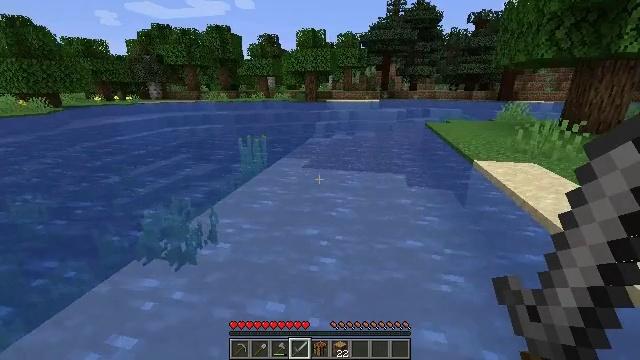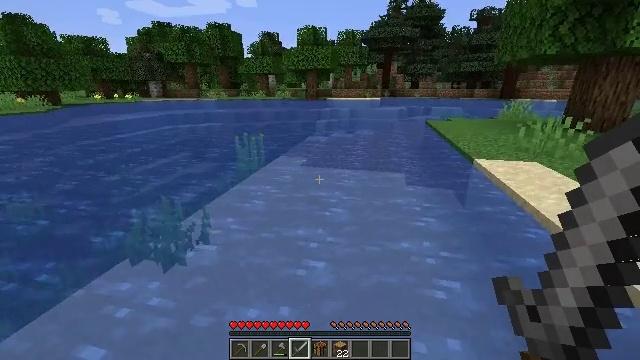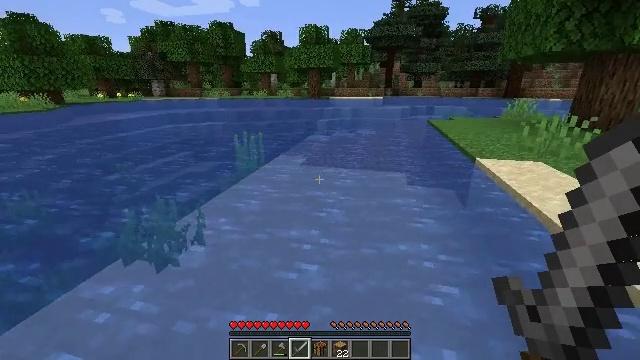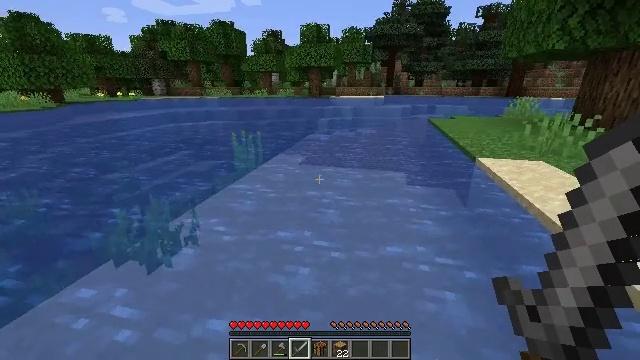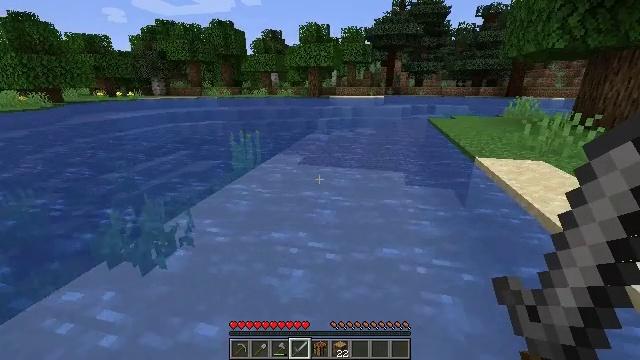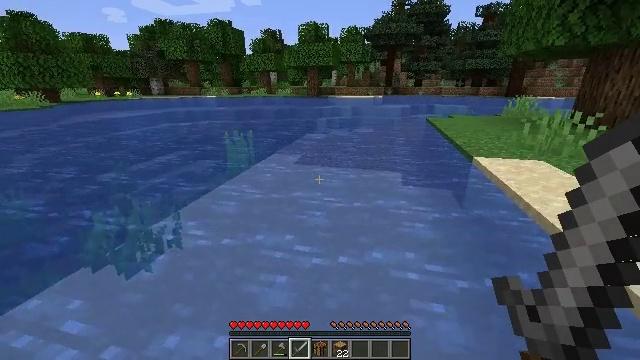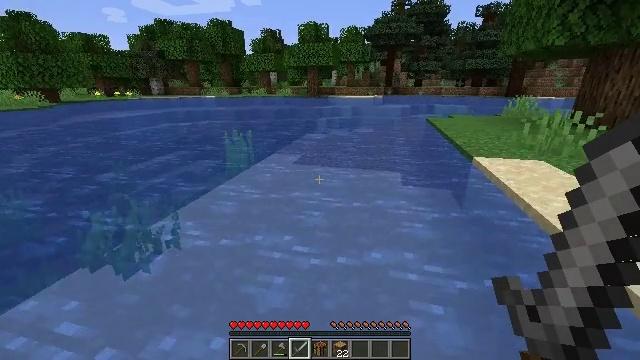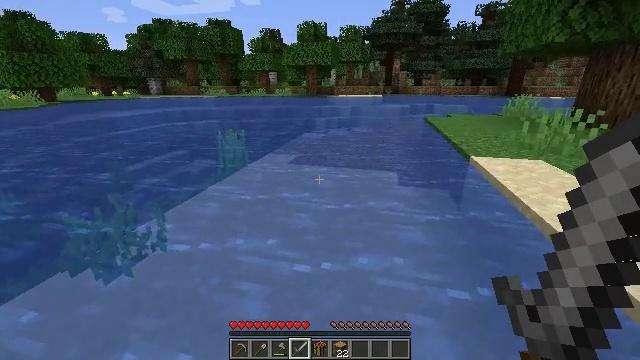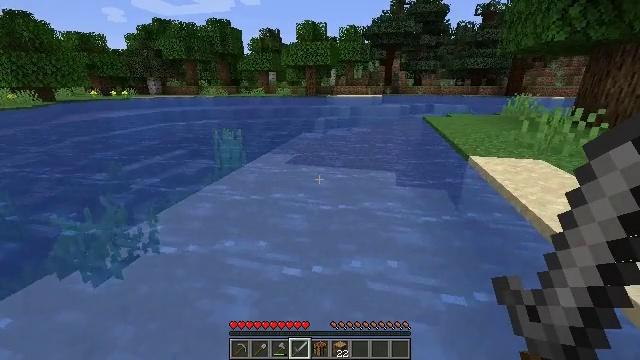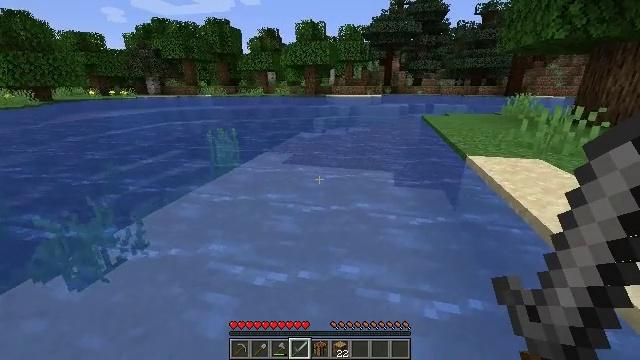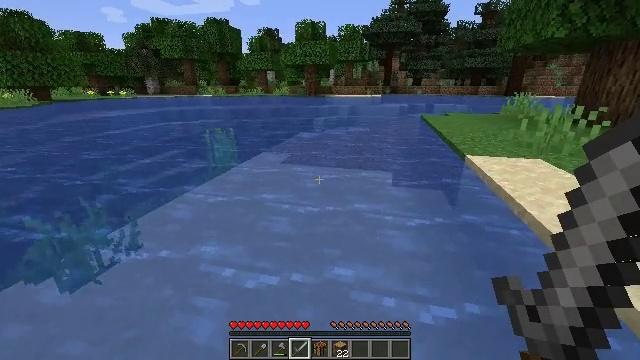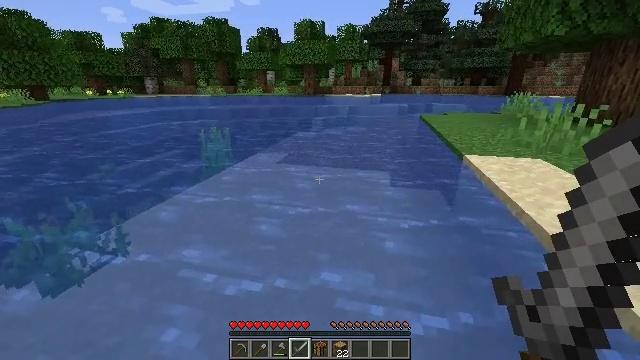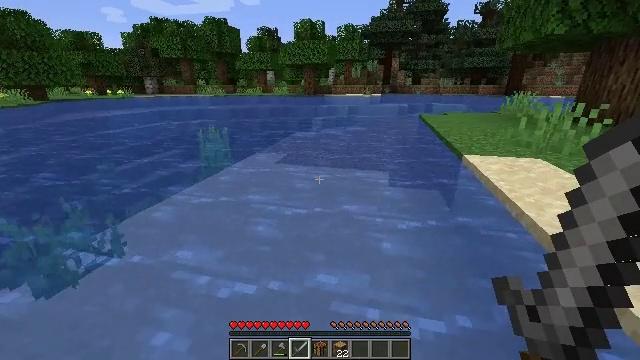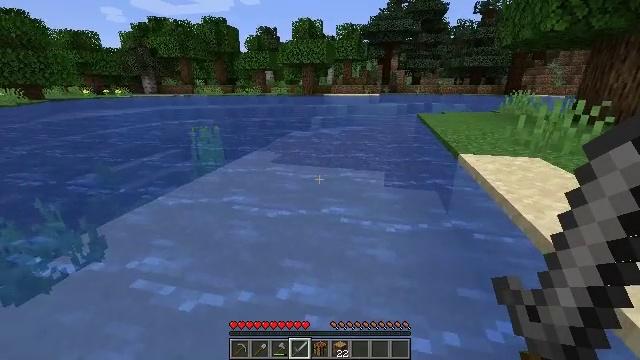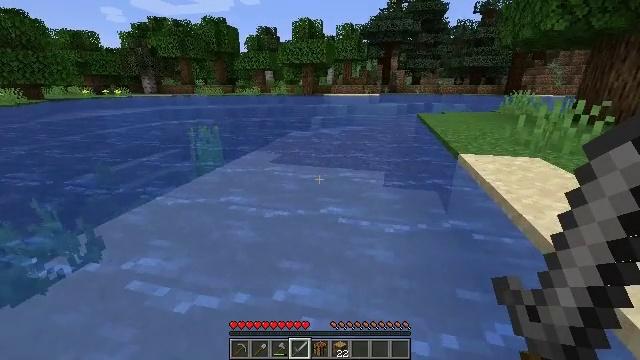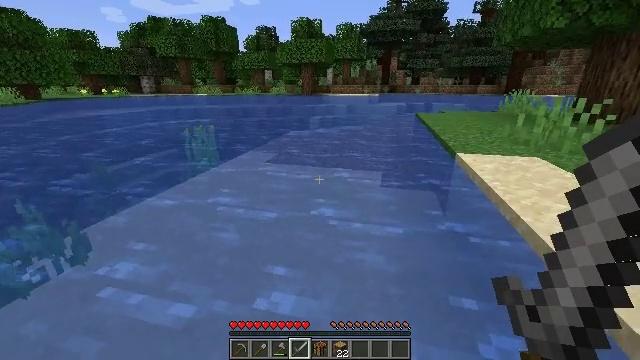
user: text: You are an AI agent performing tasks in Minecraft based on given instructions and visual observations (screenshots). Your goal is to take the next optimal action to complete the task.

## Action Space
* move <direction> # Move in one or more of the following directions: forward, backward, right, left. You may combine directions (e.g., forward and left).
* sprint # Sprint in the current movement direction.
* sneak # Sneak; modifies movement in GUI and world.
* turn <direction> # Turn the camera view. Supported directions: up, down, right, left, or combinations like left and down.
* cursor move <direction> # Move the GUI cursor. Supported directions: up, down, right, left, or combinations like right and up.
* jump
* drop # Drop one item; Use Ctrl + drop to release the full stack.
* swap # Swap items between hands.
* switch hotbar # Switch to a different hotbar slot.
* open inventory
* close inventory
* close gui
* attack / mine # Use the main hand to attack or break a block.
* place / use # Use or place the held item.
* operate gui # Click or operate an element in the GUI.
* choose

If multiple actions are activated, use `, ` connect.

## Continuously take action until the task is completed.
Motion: motion action
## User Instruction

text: Gather materials from the sweet berry bush.
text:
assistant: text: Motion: move forward and move right, sprint
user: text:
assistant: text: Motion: move forward and move right, sprint
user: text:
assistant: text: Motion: move forward and move right, sprint
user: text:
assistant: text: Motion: move forward and move right, sprint
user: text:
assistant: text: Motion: move forward and move right, sprint
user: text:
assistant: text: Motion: move forward and move right, sprint
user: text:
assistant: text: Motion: move forward and move right, sprint
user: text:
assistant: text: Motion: move forward and move right, sprint
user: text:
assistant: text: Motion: move forward and move right, sprint
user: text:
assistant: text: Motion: move forward and move right, sprint
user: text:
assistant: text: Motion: move forward and move right, sprint
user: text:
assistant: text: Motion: move forward and move right, sprint
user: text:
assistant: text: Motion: move forward and move right, sprint
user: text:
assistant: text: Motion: move forward and move right, sprint
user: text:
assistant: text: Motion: move forward and move right, sprint
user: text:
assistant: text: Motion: move forward and move right, sprint
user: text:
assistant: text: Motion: move forward and move right, sprint, turn right and down
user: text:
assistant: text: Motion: move forward and move right, sprint, turn right and down
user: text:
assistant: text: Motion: move forward and move right, sprint, turn right, jump
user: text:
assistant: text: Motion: move forward and move right, sprint, turn right, jump
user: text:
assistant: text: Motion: move forward and move right, sprint, turn right, jump
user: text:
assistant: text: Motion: move forward and move right, sprint, jump
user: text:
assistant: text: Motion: move forward and move right, sprint, turn right, jump
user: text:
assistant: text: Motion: move forward and move right, sprint, jump
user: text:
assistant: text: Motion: move forward and move right, sprint, jump
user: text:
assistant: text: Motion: move forward and move right, sprint, turn right, jump
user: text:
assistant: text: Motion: move forward, sprint, turn right, jump
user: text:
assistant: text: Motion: move forward, sprint, jump
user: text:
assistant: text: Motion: move forward, sprint, jump
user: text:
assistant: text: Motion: move forward, sprint, jump